Here is the wavelet time-frequency representation (scalogram) of a rolling-element bearing's vibration measurement. What is the most likely bearing condition (normal, inner_race, outer_race, ball)?
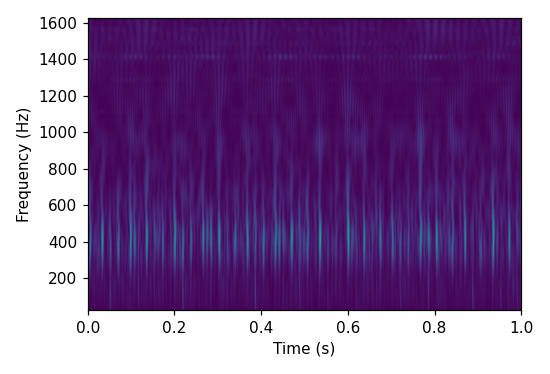
Answer: outer_race